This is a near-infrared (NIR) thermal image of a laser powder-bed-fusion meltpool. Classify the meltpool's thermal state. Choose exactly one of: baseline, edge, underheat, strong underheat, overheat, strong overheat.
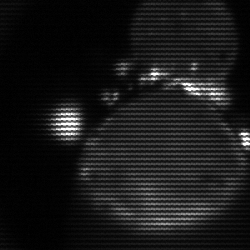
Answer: edge